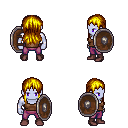
a pixel art fantasy rpg character, male body template, dark elf, purple skin, brown pirate shirt, magenta pants, blonde unkempt hairstyle, maroon shoes, shield, four views (front, back, left, right), 2x2 character sprite sheet, small pixel art, hard edges, no anti-aliasing